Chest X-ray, PA view. Patient: 40 years old, sex M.
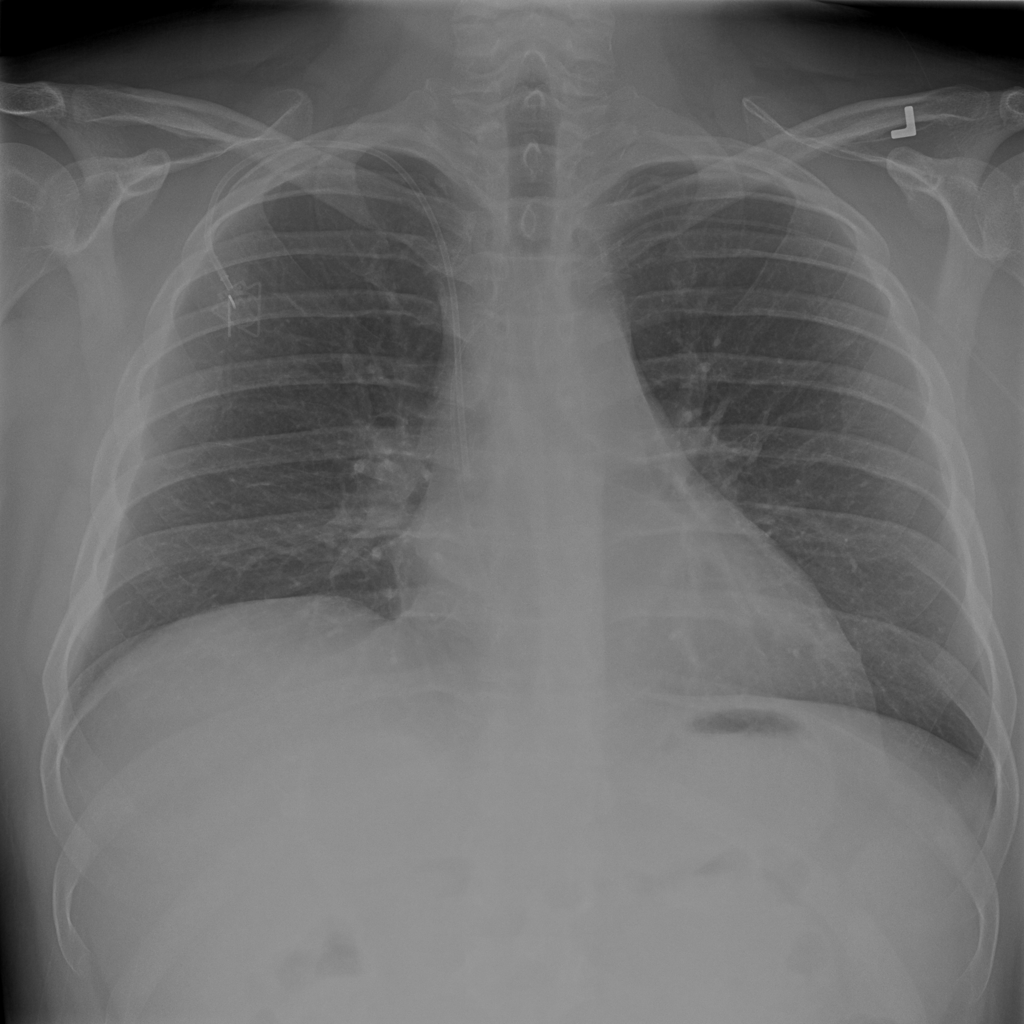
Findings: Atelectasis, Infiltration